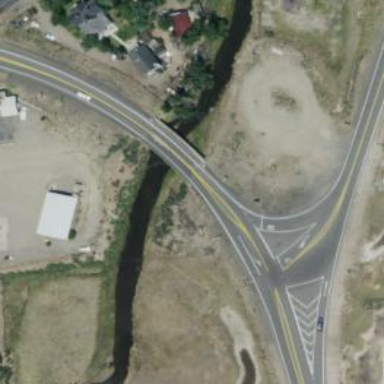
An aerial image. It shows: Trunk highway bridge with asphalt surface.